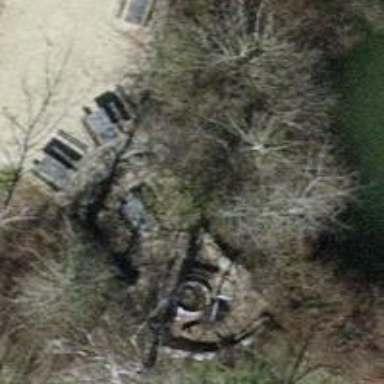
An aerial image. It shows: Picnic table located in leisure land area.